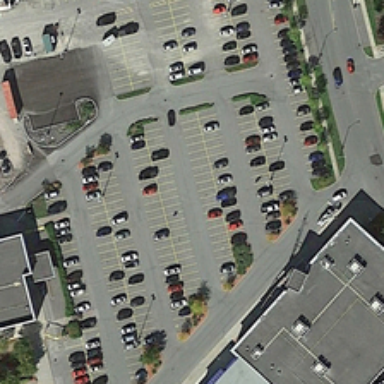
There is a large parking lot next to the road .